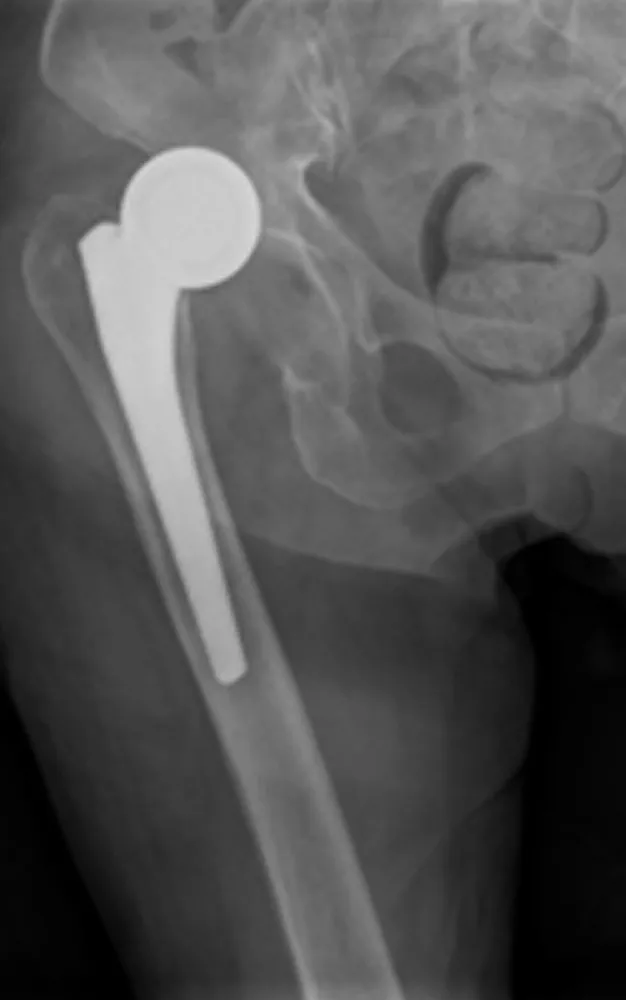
Anteroposterior radiograph of the right hipdemonstrating a dislocation of right hip hemiarthroplasty.
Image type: radiology (x_ray)